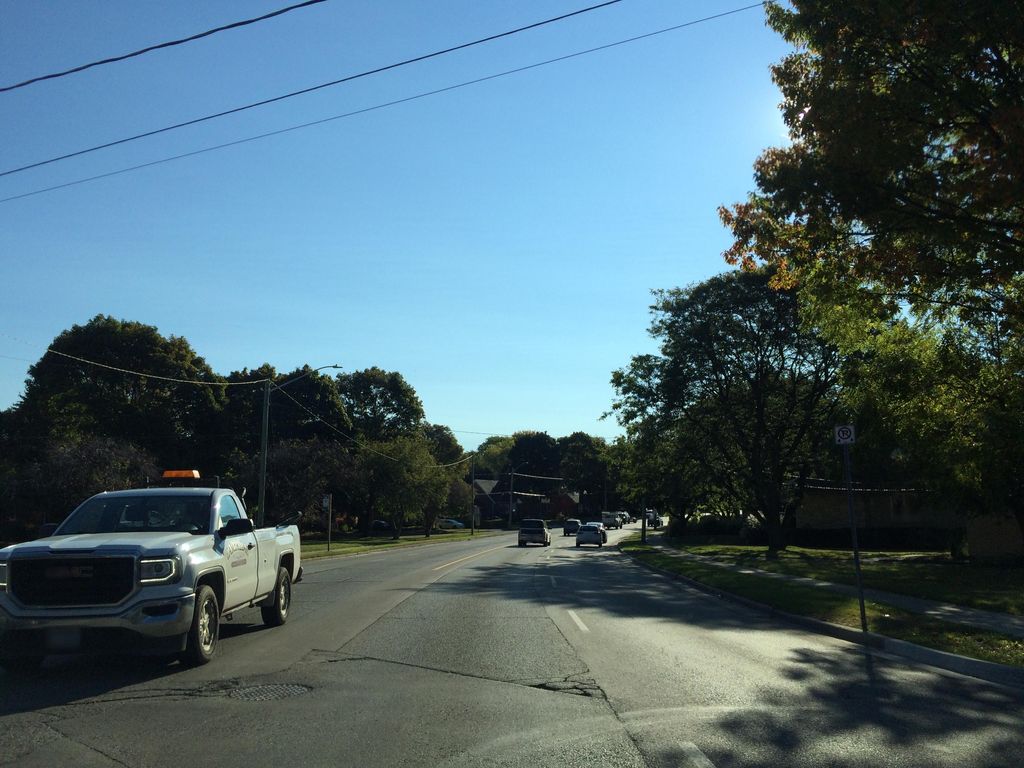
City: kitchener-waterloo